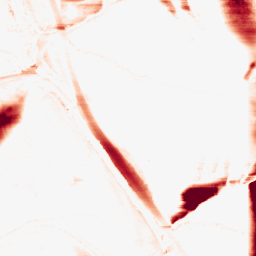
Category: morphological
Decomposition family: morphological_rect
Decomposition parameters: operation: opening
width: 50
height: 5
Upsampling method: bspline
Upsampling parameters: scale: 2
Upsampling scale: 2